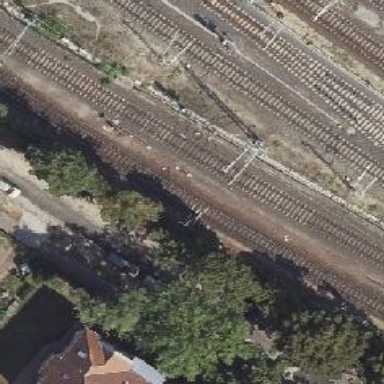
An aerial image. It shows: Railway signal.